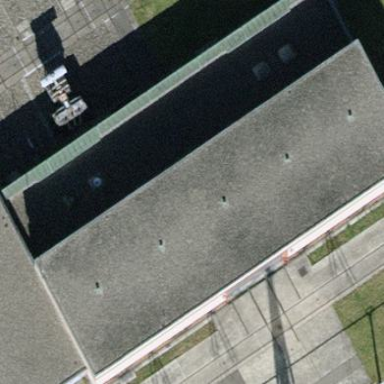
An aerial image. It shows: Service building.